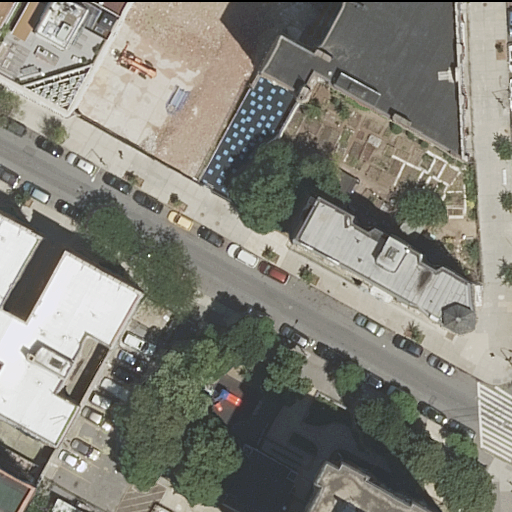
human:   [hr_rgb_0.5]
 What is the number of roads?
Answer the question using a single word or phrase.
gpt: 1

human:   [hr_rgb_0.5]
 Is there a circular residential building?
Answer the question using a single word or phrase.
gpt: no

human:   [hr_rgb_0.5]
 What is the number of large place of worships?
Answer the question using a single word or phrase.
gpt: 0

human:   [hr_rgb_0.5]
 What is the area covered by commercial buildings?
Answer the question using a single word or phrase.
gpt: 0m2

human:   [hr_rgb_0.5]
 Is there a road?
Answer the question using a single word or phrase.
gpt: yes

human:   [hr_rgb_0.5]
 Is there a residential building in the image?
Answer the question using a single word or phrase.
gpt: yes

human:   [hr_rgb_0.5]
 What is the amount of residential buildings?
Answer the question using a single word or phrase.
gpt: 8

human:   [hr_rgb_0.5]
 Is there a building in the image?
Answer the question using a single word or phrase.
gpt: yes

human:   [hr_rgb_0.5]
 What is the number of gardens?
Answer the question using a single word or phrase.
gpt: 1

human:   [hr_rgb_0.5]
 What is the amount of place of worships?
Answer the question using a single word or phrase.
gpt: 1

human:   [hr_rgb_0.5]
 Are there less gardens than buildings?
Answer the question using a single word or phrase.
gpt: yes

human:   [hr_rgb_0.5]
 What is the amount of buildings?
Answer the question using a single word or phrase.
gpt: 8

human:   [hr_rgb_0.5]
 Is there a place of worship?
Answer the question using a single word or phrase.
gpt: yes

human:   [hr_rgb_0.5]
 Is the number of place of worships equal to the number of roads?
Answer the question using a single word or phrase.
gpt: yes

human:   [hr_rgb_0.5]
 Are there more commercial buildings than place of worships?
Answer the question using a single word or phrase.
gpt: no

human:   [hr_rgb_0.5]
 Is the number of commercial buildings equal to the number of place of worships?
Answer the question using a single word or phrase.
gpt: no

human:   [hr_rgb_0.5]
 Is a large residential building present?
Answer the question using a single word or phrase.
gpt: yes

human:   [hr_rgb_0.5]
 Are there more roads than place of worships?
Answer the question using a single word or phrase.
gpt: no

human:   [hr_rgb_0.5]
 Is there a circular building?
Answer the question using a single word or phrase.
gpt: no

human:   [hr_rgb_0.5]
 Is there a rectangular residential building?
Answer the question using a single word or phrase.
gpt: yes

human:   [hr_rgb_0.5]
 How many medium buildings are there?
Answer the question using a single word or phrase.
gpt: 4

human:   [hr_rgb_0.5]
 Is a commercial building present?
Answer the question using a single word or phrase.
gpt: no

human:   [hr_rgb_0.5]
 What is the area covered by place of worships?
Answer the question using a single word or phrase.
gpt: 447m2

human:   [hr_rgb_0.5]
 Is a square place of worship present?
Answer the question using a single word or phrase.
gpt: no

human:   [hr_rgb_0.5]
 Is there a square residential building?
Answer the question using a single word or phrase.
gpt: no

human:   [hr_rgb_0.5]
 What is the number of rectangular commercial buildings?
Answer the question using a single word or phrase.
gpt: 0

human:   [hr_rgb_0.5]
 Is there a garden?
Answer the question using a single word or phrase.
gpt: yes

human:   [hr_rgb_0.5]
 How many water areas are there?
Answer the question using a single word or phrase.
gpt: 0

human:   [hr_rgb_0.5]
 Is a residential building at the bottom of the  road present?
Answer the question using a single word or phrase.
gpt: yes

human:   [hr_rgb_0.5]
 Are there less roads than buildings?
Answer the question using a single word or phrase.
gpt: yes

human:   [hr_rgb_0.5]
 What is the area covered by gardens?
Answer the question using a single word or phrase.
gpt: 826m2

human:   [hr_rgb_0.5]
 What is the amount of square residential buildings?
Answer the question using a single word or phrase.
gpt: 0

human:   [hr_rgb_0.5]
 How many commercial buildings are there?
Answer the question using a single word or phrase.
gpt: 0

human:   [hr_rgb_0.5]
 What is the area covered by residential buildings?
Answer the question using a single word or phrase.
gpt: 2876m2

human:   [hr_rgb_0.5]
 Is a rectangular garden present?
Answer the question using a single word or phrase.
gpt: yes

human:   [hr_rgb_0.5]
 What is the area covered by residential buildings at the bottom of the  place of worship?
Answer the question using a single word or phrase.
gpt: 1290m2

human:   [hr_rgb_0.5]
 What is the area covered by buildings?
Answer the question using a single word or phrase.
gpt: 2876m2

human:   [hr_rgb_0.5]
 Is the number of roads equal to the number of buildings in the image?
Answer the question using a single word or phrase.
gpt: no

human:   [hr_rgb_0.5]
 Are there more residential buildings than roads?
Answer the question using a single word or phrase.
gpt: yes

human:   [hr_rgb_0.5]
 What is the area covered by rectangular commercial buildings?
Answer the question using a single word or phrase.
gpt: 0m2

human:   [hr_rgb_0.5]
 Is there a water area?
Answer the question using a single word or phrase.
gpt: no

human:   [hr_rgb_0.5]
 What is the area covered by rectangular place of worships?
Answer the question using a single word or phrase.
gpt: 0m2

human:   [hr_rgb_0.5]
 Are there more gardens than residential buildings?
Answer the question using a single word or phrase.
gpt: no

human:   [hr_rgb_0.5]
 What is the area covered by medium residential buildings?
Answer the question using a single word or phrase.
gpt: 1481m2

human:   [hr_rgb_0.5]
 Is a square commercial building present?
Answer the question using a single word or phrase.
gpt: no

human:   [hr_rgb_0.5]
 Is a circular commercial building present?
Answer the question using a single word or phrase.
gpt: no

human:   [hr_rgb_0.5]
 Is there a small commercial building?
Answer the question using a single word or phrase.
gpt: no

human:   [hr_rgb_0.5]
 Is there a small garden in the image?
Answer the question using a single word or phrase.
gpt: no

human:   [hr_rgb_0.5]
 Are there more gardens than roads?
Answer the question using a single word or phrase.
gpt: no

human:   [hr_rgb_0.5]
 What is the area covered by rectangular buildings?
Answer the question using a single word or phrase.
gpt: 547m2

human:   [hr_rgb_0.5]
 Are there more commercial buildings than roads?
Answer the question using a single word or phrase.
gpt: no

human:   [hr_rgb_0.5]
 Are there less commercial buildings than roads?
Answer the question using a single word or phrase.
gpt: yes

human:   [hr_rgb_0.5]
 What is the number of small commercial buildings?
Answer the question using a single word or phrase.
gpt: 0

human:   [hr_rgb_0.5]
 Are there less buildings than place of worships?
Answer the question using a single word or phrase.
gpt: no

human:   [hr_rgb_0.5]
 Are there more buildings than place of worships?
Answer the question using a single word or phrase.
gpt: yes

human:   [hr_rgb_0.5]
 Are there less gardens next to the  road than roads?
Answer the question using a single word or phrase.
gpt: no

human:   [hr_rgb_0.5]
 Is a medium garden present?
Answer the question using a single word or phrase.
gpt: no

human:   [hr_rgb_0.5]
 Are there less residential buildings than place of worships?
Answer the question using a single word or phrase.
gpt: no

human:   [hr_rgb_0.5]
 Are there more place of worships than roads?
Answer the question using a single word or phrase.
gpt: no

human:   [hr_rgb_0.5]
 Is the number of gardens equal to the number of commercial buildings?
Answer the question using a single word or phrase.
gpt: no

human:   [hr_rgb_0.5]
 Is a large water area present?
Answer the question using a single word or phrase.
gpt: no

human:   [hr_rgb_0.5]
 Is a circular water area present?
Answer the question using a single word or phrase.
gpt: no

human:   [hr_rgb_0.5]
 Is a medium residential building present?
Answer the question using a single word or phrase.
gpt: yes

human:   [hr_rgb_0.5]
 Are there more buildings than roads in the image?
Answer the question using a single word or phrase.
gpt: yes